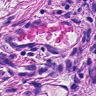
Metastatic tissue present: yes